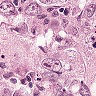
Metastatic tissue present: yes